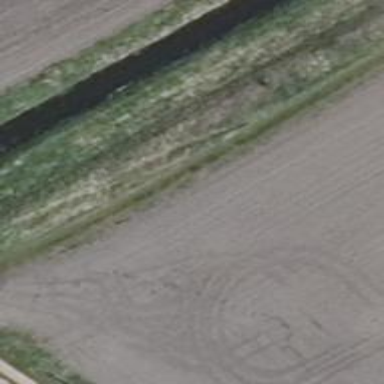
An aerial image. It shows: Grass track with grade4 quality surface.